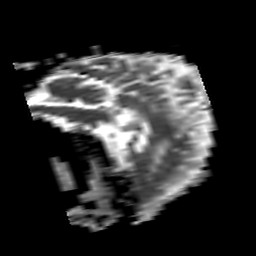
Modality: ADC
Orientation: sagittal
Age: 68
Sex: female
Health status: ill
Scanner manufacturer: philips
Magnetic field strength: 3 T
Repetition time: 3.8 s
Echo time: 0.09 s